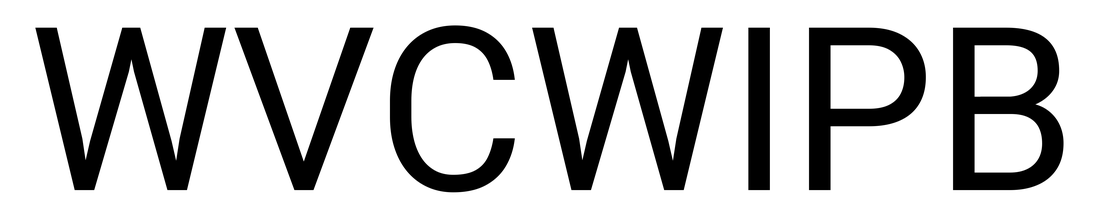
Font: Roboto_Regular